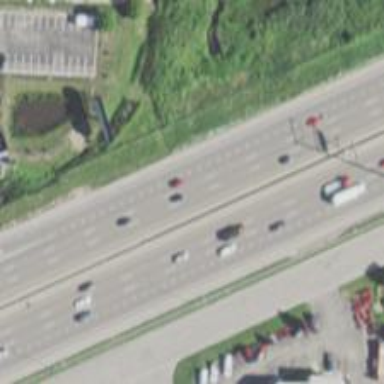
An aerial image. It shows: Motorway junction.